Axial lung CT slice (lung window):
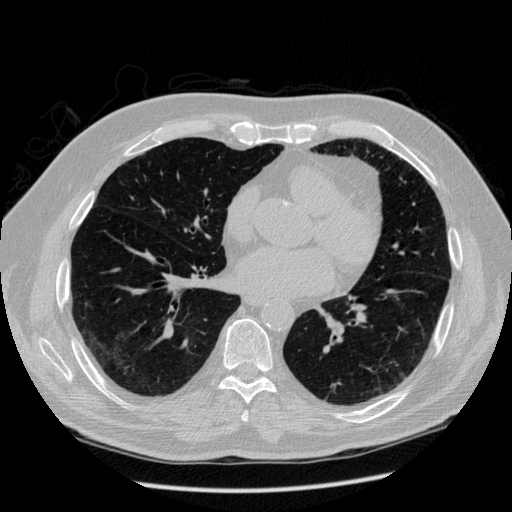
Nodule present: no